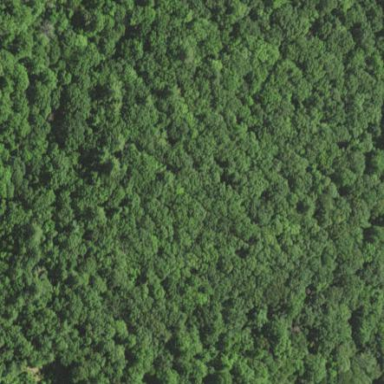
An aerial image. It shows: Evergreen needle-leaved forest.